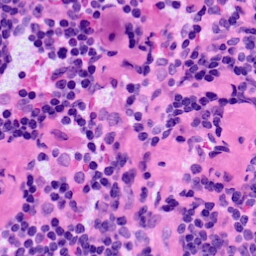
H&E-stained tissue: LymphNode